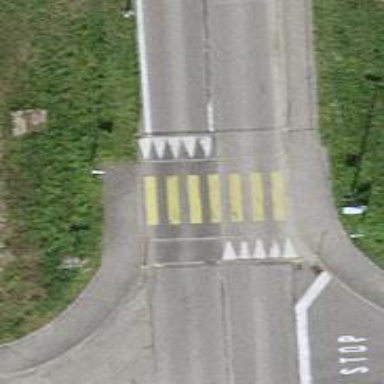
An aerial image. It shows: Zebra crossing with traffic calming hump on the road.